Question: So I want to create sound sequencer in flash with as3.
Can someone point me in the right direction.
I guess I would need to use some sort of array with all the sounds, then on enterframe I would check my grid, with ticked boxes and play the sound if it is ticked and playhead is over the particular piece on a grid....
Here's the screenshot of what Im trying to make.

Some pseudo code, link to tutorial or just advice would be much appreciated.
Thanks!
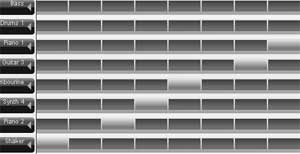
Answer: There is 100 different ways to achieve the above result, firstly i would proberly have all the sound files in an array then you could use a hittest function.
so if the playheadMovieClip touches current DrumMovieclip ,play sound. This way its easy to control the tempo aswell by controlling playheadMovieClip.x +=1 or +=2.
I wouldnt use an Enterframe function other than to load the sounds and graphics.
If you need help with it upload your grid somewhere and i will add some code for you.